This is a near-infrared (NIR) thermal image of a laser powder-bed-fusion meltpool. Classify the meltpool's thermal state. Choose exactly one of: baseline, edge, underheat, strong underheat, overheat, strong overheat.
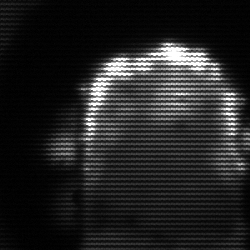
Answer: baseline